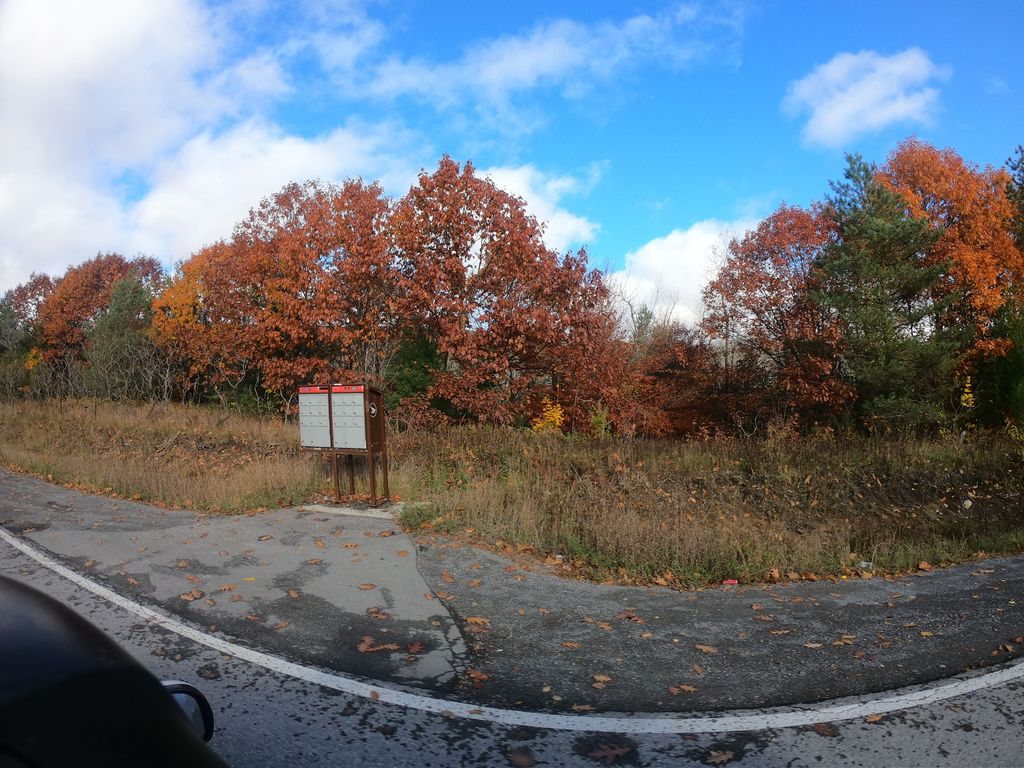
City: ottawa-gatineau